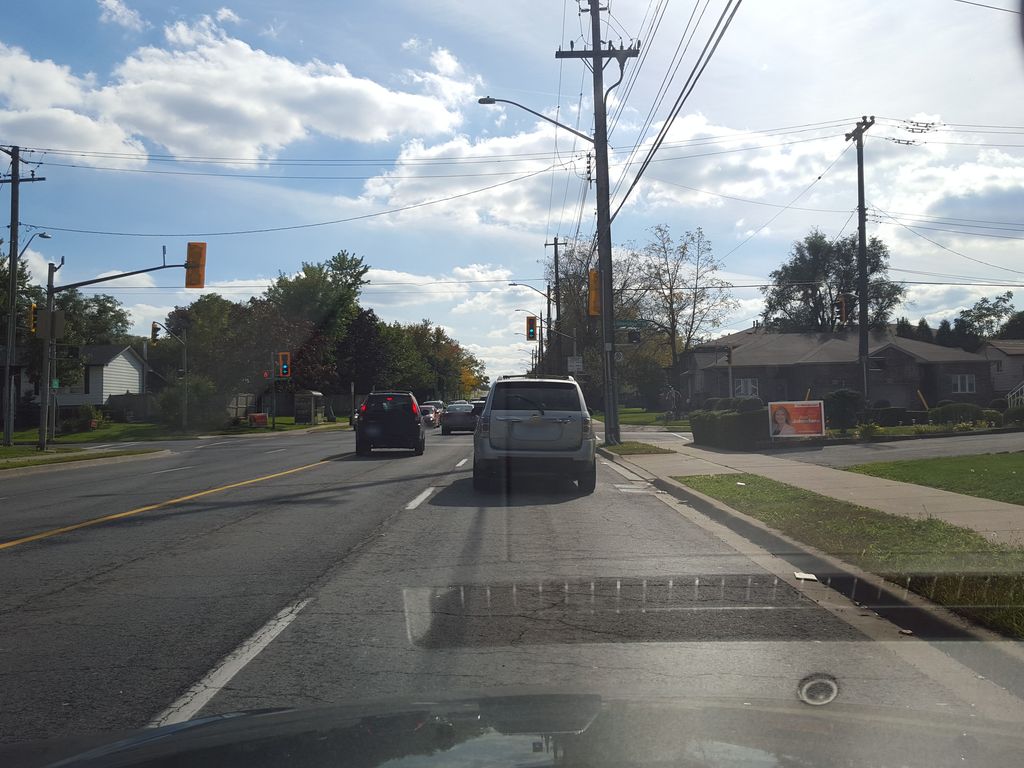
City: hamilton